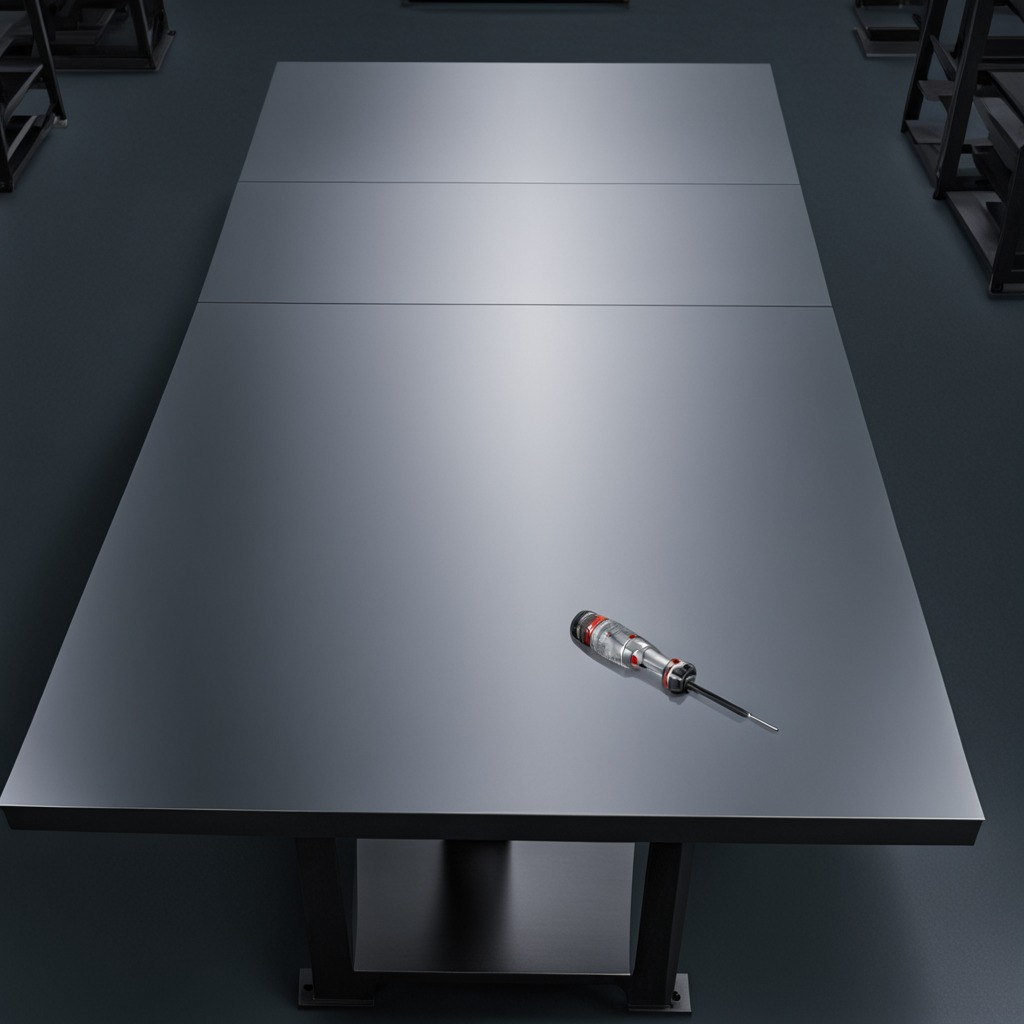
A screwdriver is lying on the tabletop.